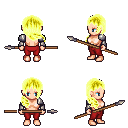
a pixel art fantasy rpg character, female body template, human, light skin, steel arm armor, red pants, gold right-swept hairstyle, spear, four views (front, back, left, right), 2x2 character sprite sheet, small pixel art, hard edges, no anti-aliasing